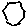
Label: hexagon